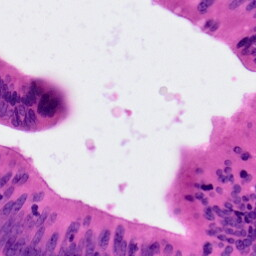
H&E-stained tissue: Colon